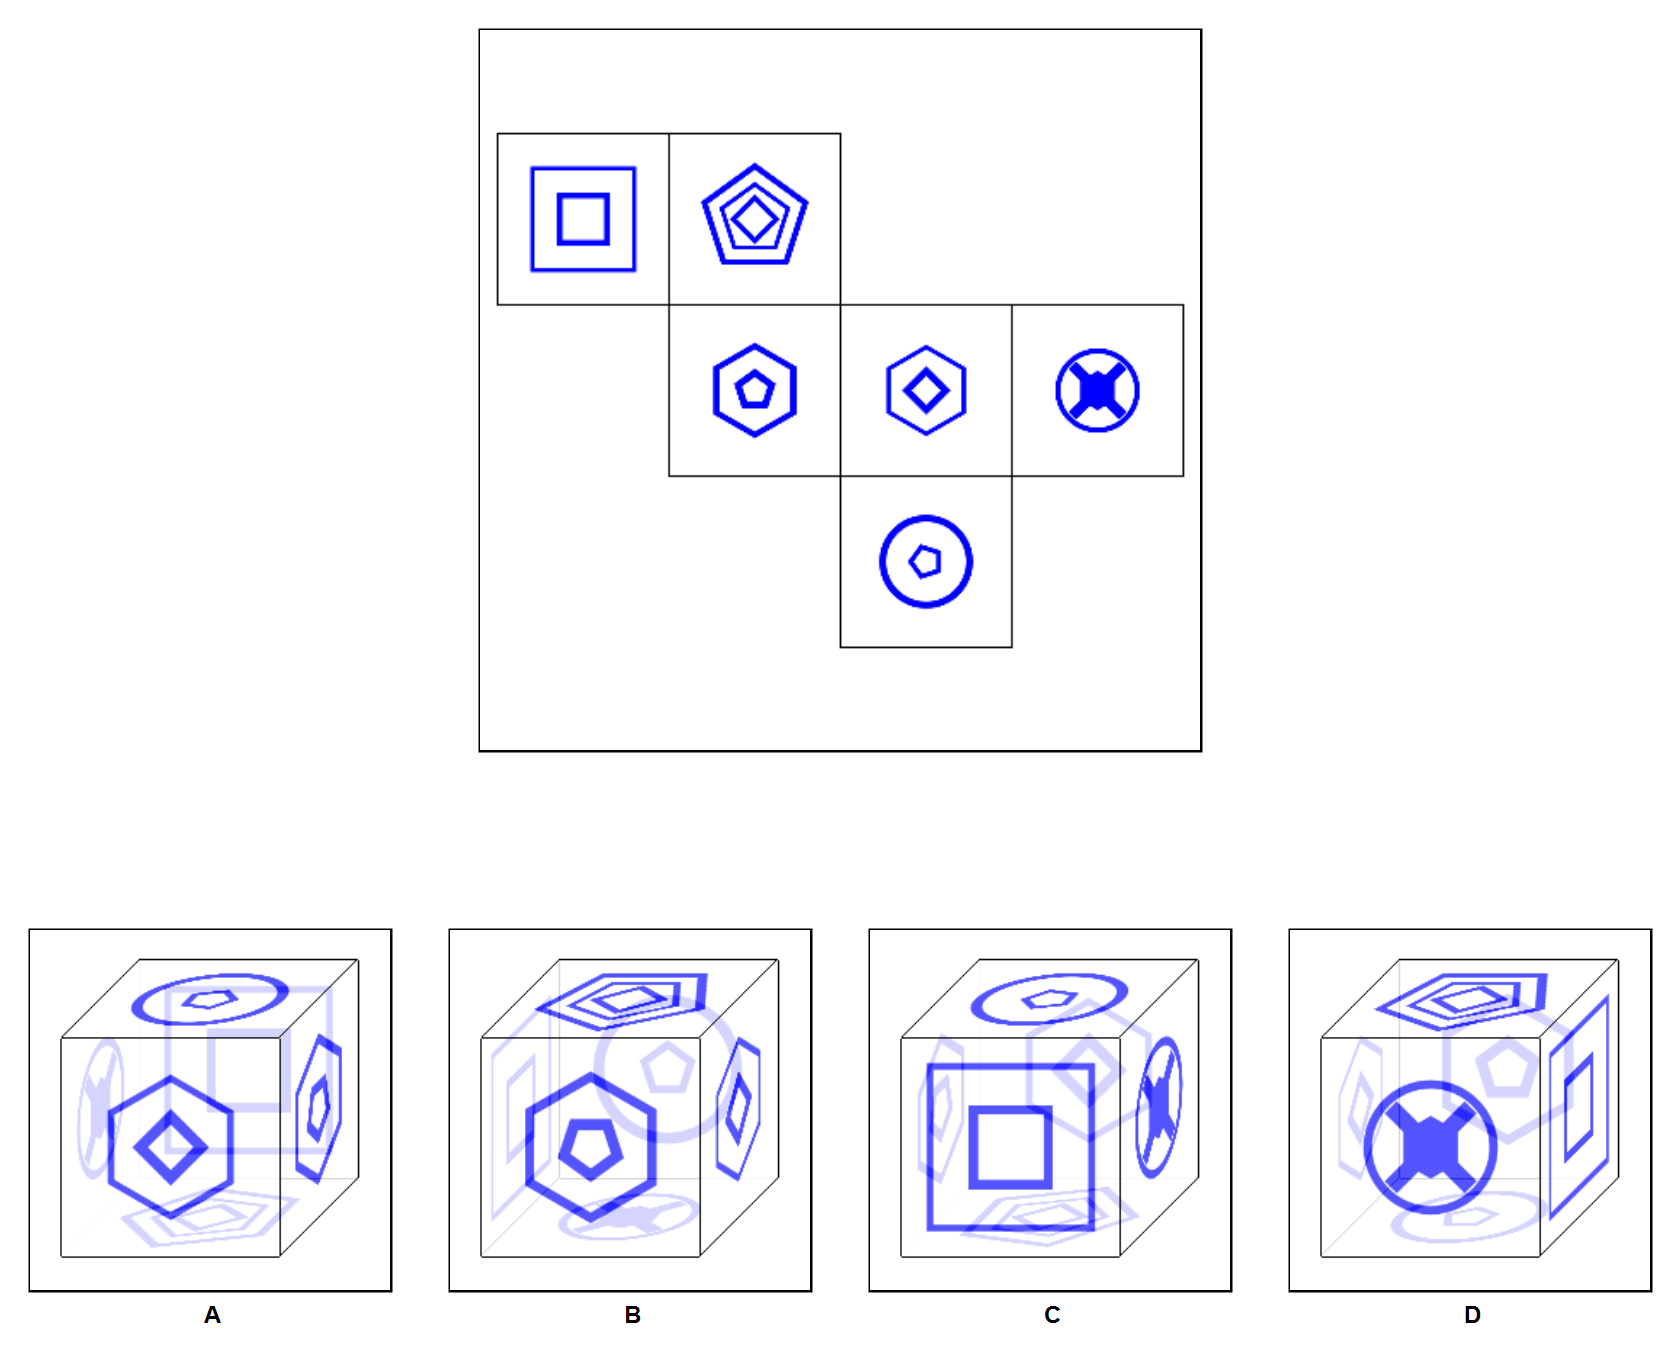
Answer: B